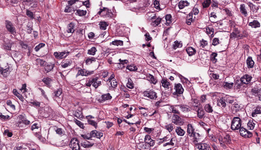
Tumor epithelial tissue: yes
Tumor-associated stroma tissue: yes
Normal tissue: no